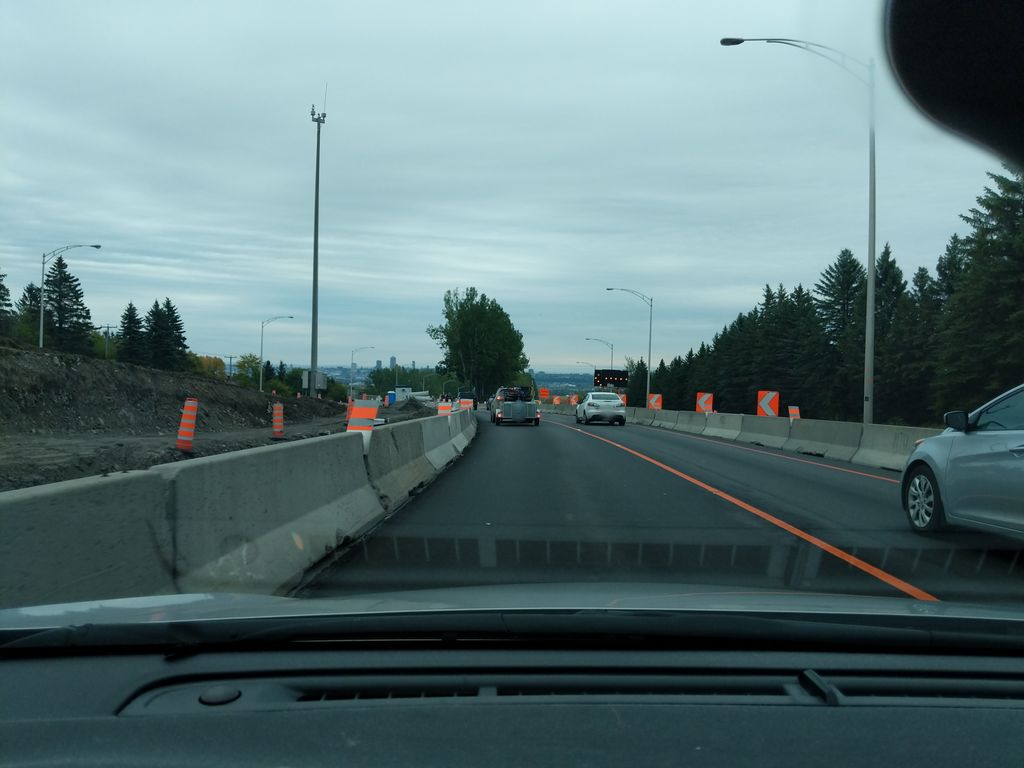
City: quebec_city